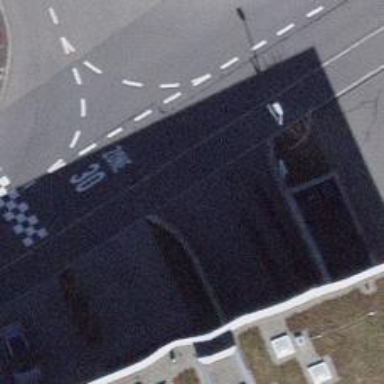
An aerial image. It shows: Parking entrance.